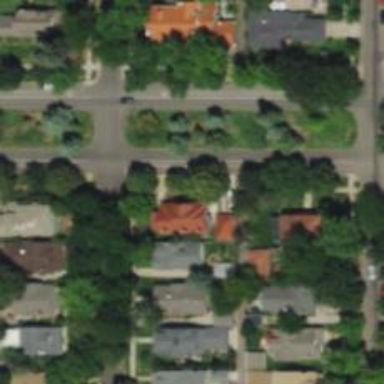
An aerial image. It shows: Alley classified as service road.